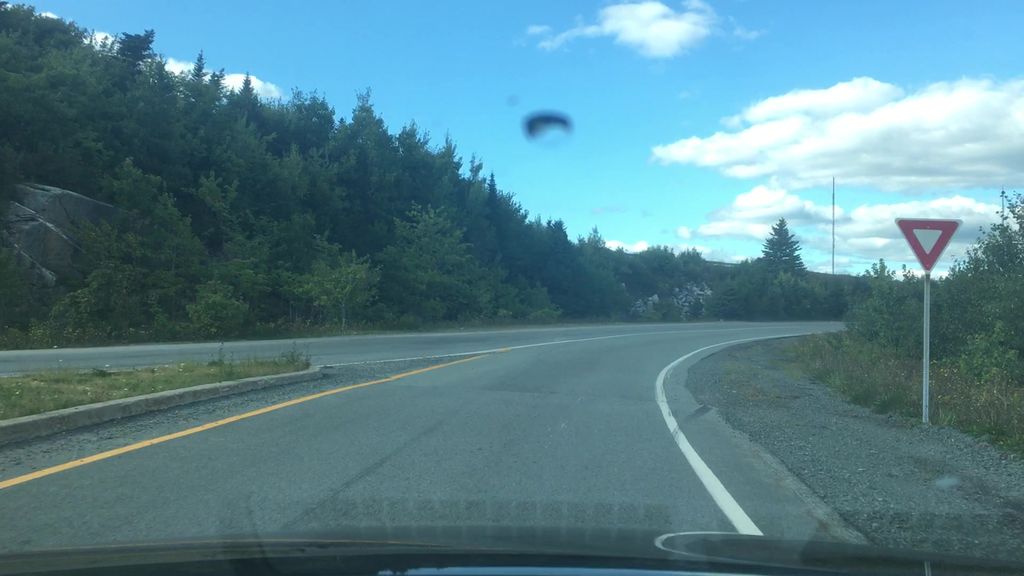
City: halifax